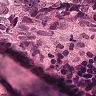
Metastatic tissue present: yes